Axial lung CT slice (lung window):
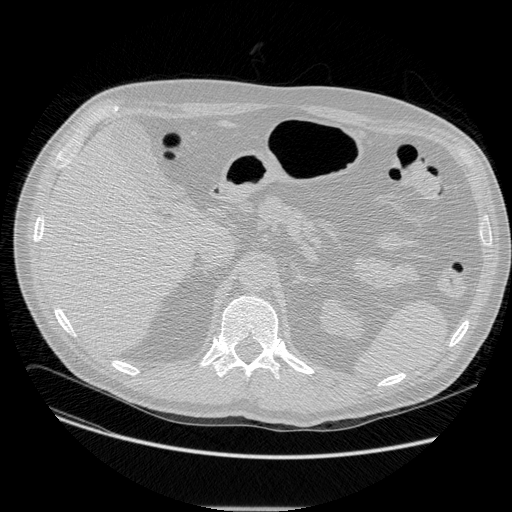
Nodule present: no